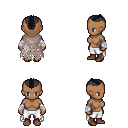
a pixel art fantasy rpg character, female body template, human, dark skin, gray tattered cape, white pants, raven short mohawk hairstyle, white cloth bandages, brown shoes, four views (front, back, left, right), 2x2 character sprite sheet, small pixel art, hard edges, no anti-aliasing